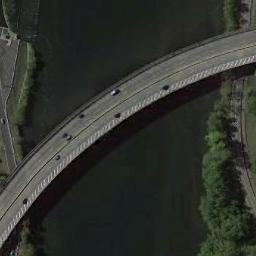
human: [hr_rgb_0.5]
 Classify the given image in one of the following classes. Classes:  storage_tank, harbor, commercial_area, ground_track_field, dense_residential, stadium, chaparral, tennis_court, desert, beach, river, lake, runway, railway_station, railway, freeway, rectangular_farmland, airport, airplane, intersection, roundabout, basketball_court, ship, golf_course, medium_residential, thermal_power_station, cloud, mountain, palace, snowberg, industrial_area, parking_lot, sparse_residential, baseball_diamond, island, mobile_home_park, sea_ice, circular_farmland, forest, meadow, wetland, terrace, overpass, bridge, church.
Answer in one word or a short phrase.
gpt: bridge